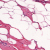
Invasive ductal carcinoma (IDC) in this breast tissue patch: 0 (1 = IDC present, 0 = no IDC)